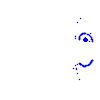
Particle: electron